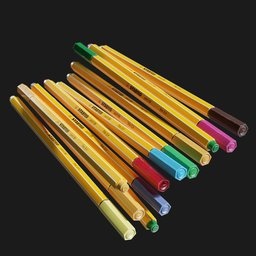
Label: tools